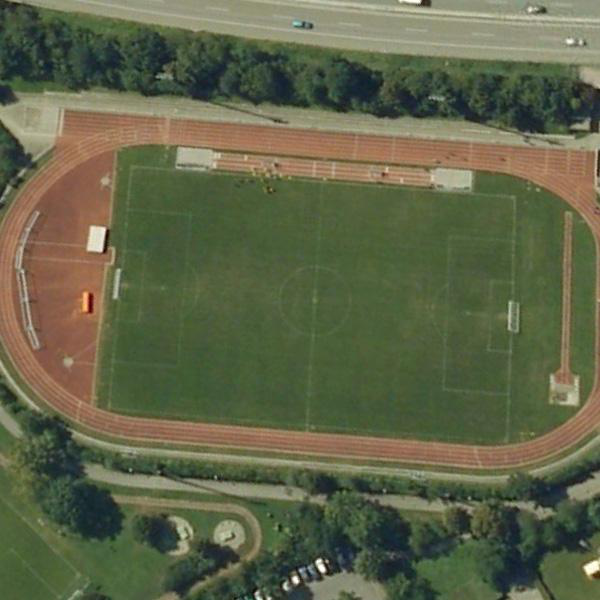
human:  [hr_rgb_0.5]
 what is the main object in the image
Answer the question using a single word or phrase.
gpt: playground